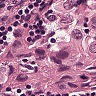
Metastatic tissue present: yes